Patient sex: M
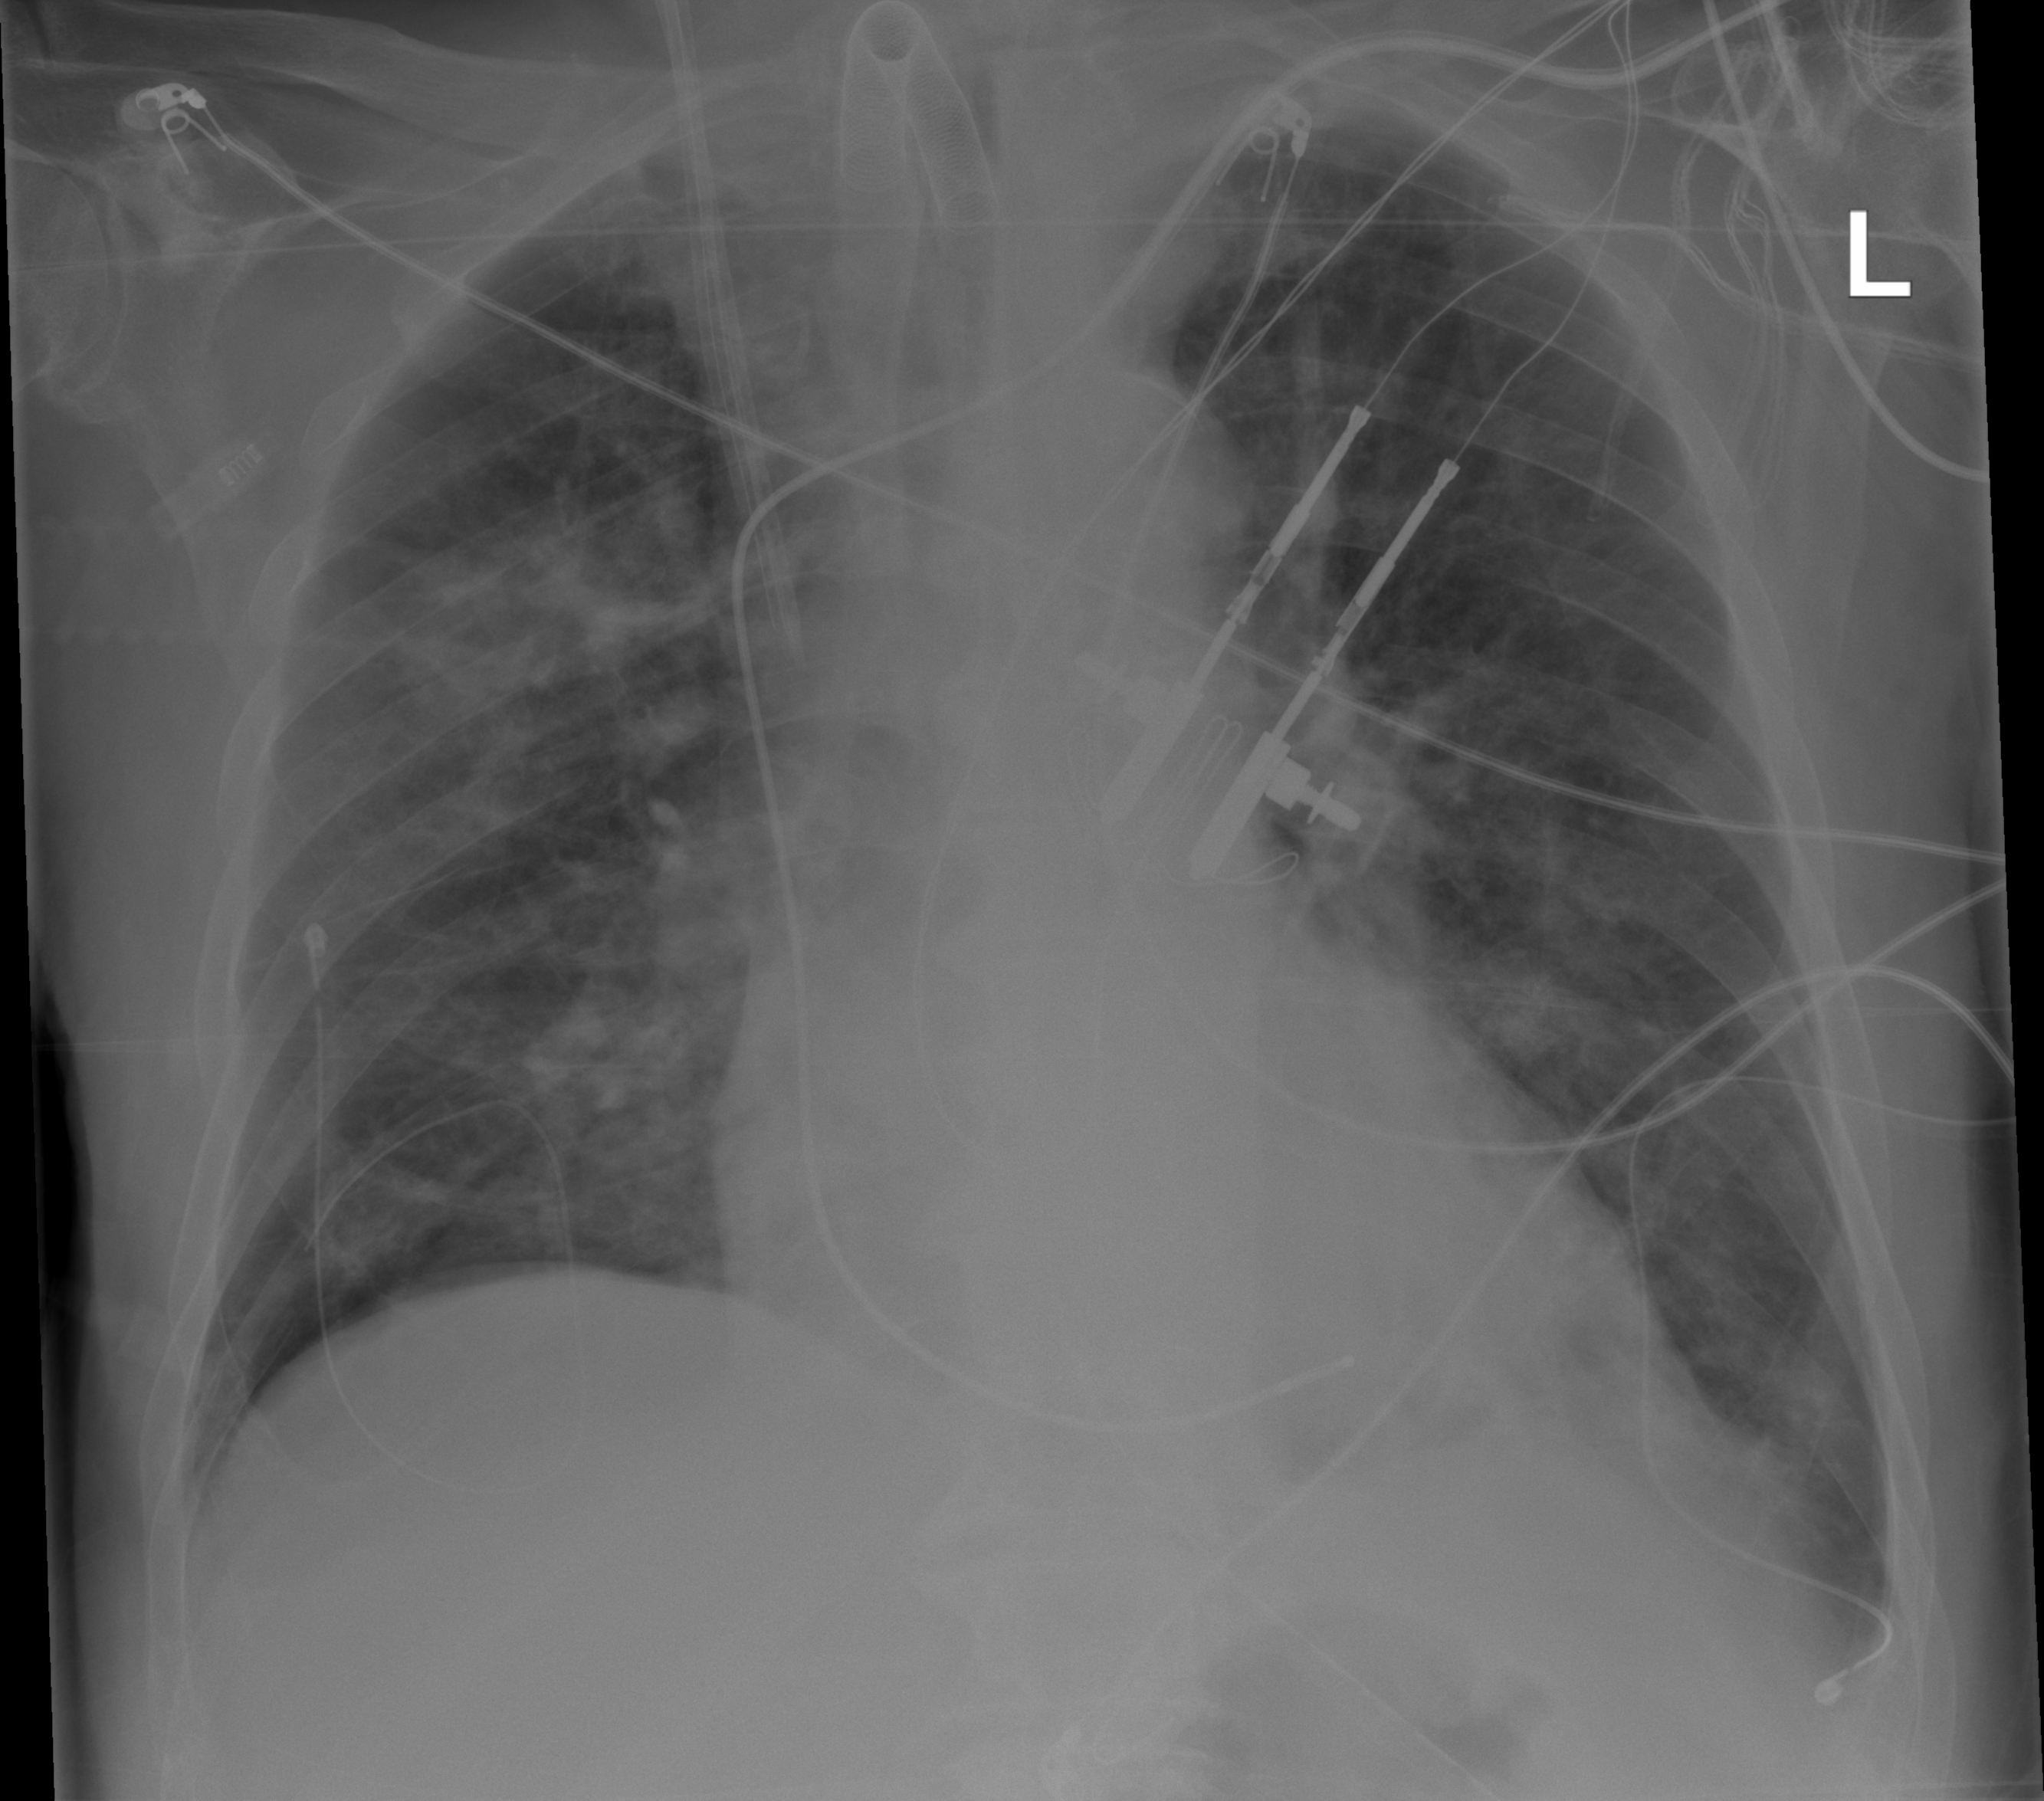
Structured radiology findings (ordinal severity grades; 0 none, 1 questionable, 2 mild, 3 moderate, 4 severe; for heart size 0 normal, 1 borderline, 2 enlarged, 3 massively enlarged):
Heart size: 1
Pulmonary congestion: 0
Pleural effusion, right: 0
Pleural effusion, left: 1
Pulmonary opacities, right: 3
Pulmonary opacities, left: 2
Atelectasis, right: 0
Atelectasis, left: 2